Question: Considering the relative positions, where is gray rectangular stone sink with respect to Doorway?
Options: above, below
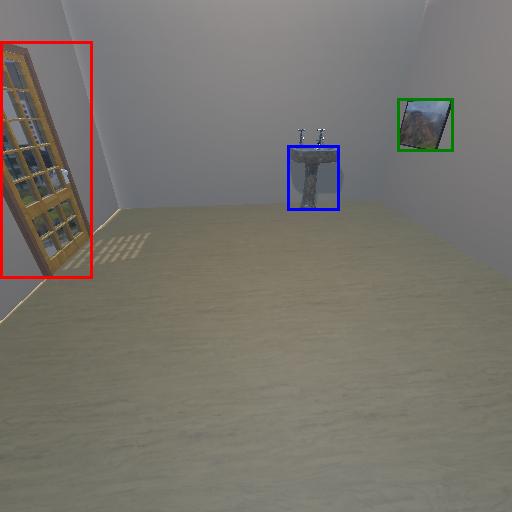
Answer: above